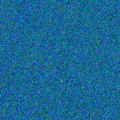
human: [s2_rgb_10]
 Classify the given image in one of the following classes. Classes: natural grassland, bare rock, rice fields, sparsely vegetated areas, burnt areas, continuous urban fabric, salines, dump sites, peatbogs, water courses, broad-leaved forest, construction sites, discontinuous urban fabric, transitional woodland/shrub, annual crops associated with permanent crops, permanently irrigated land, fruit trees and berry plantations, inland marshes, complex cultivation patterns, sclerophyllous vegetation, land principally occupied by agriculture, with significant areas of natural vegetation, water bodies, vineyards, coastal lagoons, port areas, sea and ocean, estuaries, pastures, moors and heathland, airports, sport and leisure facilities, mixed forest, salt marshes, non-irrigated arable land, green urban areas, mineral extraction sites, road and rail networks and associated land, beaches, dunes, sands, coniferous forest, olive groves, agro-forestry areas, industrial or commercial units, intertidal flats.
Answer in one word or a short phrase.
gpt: sea and ocean